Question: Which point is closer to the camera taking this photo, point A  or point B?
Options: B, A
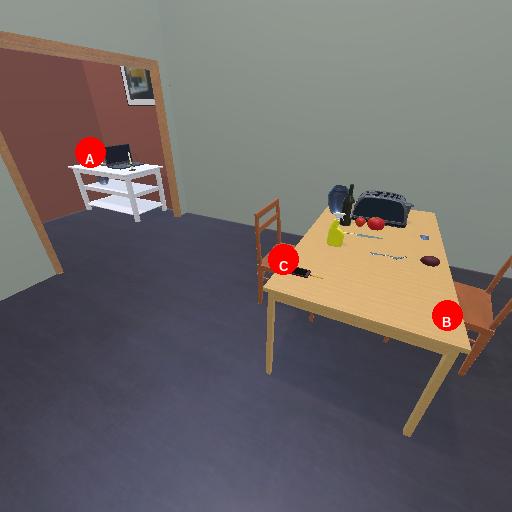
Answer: B